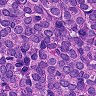
Metastatic tissue present: yes